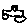
Label: car